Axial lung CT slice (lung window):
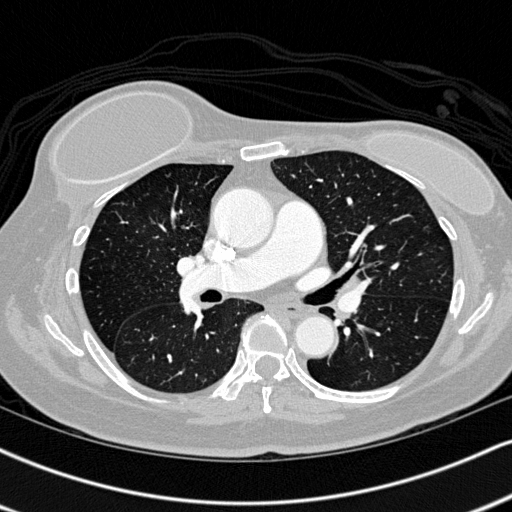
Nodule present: no